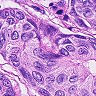
Metastatic tissue present: yes